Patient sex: M
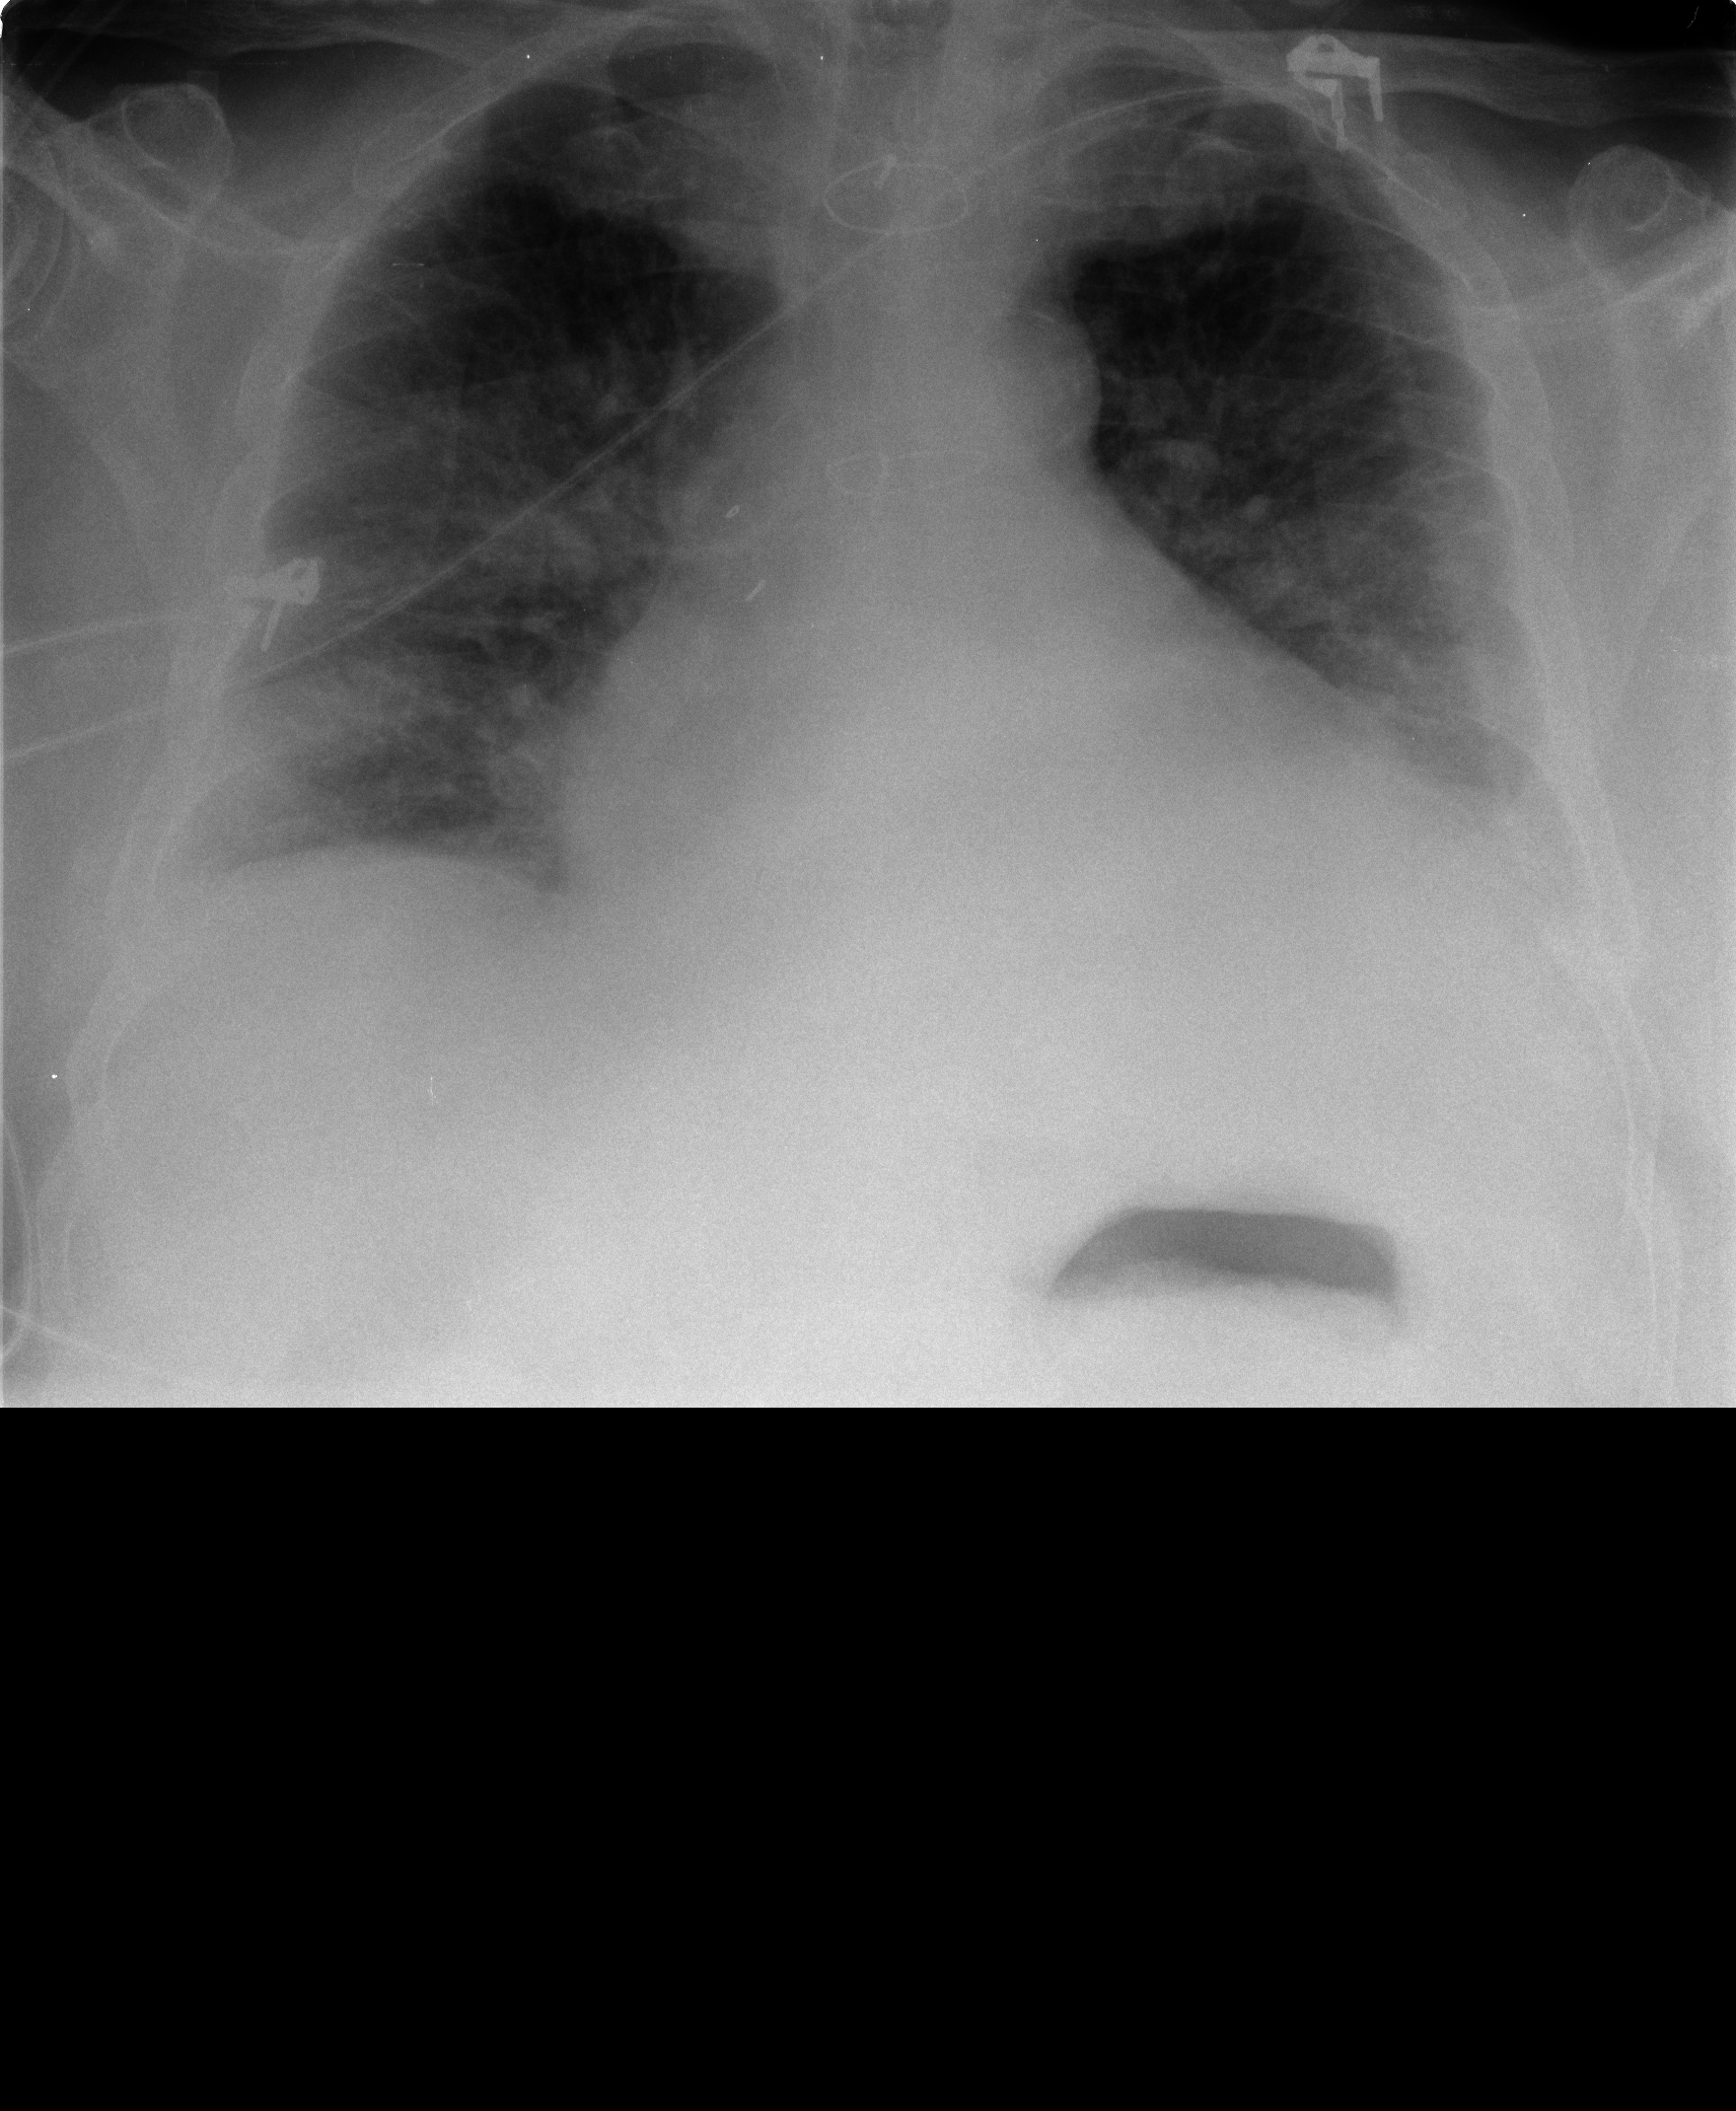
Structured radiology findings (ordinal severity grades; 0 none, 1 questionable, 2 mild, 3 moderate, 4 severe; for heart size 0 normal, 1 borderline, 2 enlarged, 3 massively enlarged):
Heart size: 2
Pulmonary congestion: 2
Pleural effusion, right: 1
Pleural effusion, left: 2
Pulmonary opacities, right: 0
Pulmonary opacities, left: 0
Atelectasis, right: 2
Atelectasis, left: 1